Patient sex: M
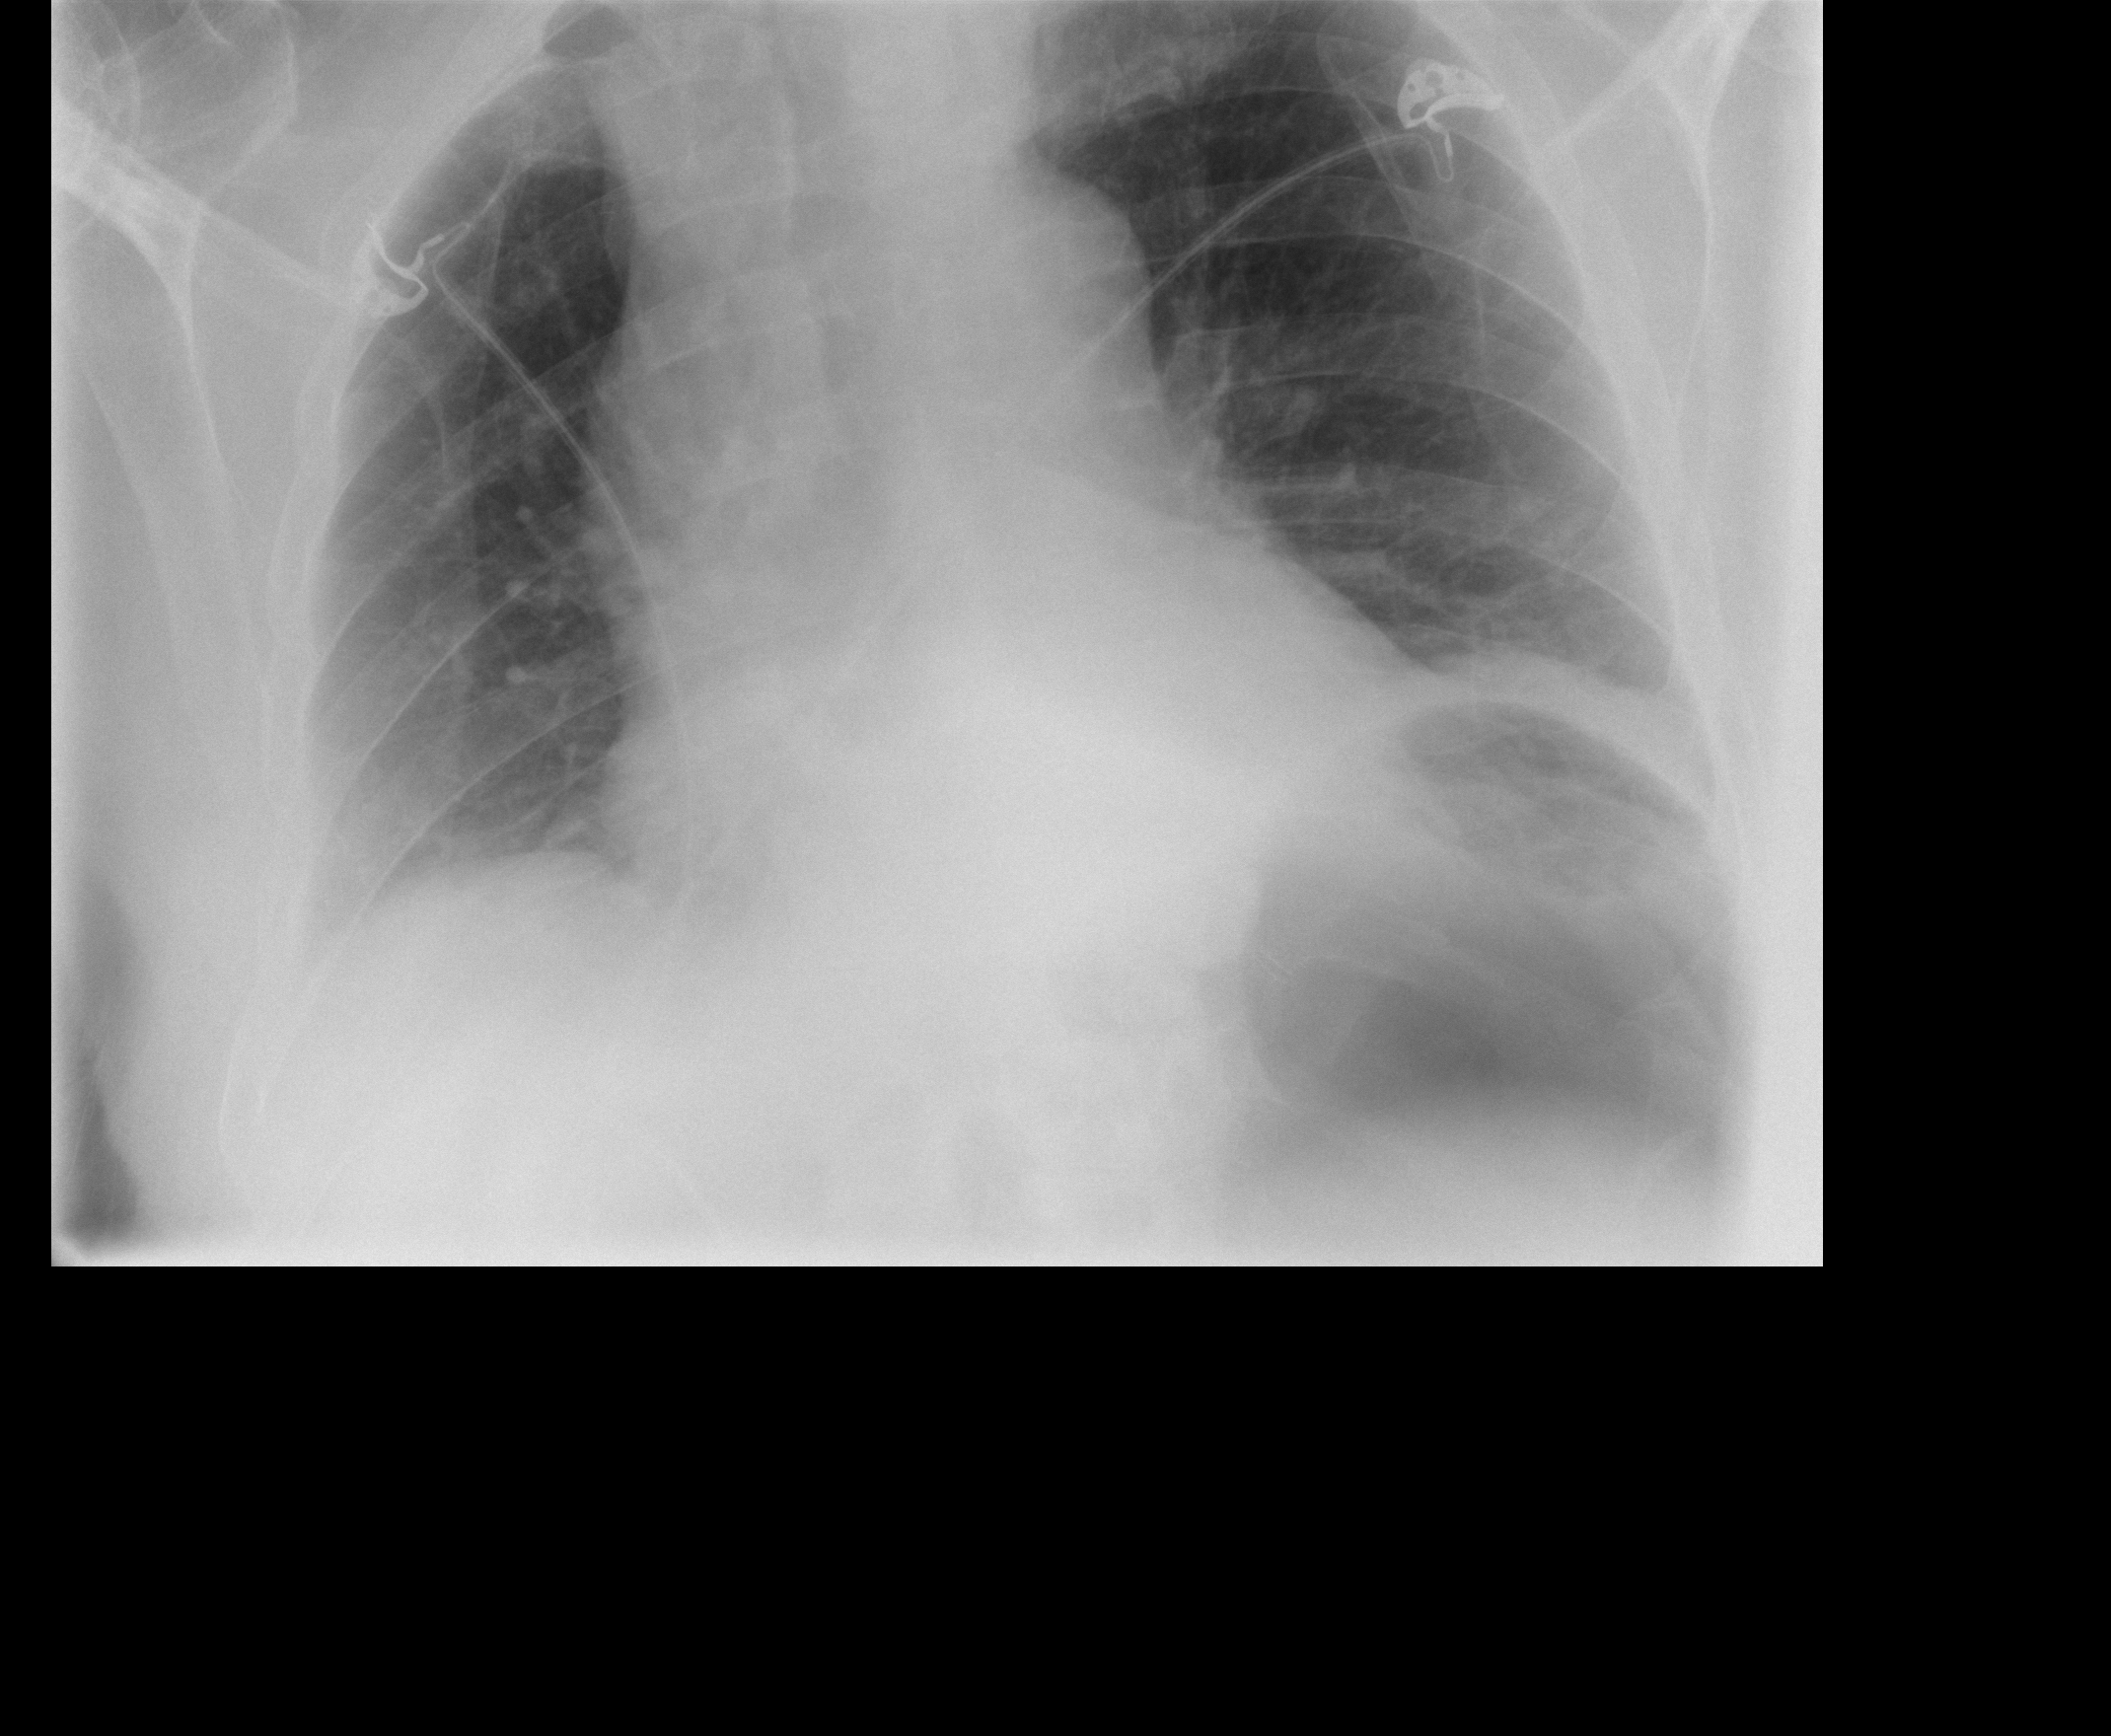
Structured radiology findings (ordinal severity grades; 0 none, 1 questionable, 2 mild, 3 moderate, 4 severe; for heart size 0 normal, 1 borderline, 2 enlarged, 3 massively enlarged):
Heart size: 1
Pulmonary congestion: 2
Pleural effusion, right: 1
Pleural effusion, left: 1
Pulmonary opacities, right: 0
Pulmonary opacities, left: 0
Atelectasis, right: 2
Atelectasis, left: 1